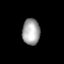
Tissue: lung
Cell type: Epithelial cells
Senescence score: 0.1981
Nuclear area (px): 454
Mean DAPI intensity: 164.405